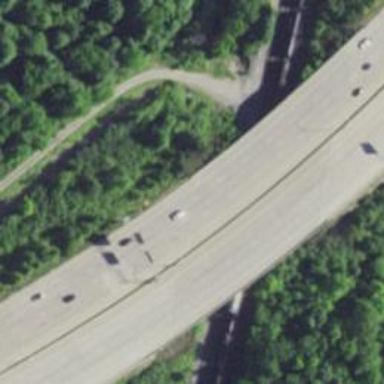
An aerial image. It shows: Bridge over motorway.